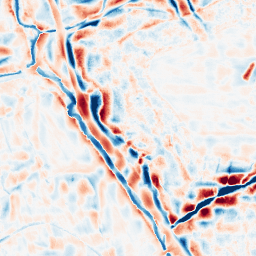
Category: wavelet
Decomposition family: wavelet_dwt
Decomposition parameters: wavelet: coif2
level: 4
Upsampling method: edge_directed
Upsampling parameters: scale: 4
Upsampling scale: 4